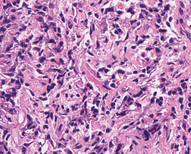
Tumor epithelial tissue: no
Tumor-associated stroma tissue: yes
Normal tissue: no